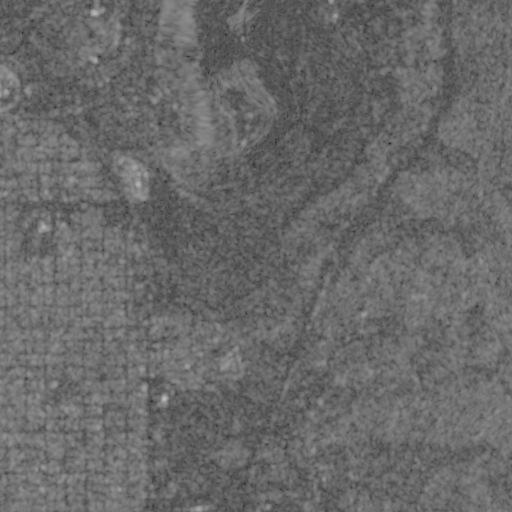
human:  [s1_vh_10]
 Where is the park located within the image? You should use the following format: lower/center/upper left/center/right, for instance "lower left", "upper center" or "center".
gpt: The park is located in the lower left of the image.
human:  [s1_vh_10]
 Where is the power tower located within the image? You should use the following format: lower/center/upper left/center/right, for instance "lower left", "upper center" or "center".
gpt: The power tower is located in the lower center of the image.
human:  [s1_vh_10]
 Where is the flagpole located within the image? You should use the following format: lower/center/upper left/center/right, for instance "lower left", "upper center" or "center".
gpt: The flagpole is located in the lower left of the image.
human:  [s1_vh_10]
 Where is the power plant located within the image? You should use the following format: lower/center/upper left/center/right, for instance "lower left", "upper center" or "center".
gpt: There is no power plant in the image.

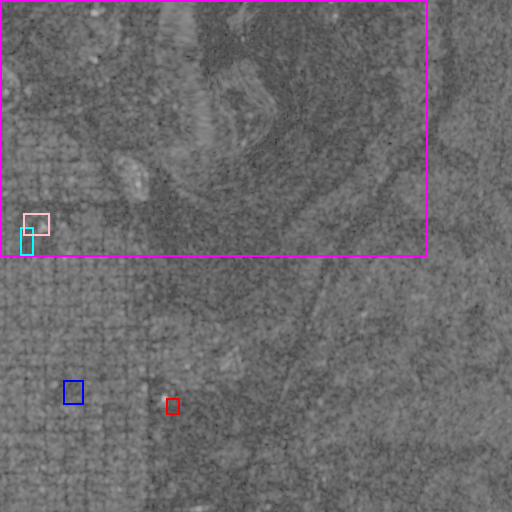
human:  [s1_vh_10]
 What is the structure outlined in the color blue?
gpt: The structure outlined in blue is a park.
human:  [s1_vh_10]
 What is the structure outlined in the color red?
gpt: The structure outlined in red is a parking lot.
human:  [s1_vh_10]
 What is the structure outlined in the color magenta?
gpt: The structure outlined in magenta is a quarry.
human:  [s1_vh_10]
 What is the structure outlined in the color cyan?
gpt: The structure outlined in cyan is a track.
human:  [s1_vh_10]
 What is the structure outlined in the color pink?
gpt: The structure outlined in pink is a building.
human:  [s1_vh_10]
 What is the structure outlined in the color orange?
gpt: There is no orange outline.